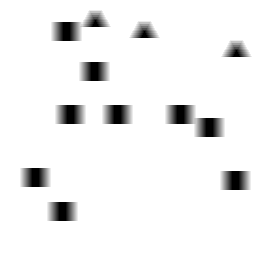
Squares: 9
Triangles: 3
Stars: 0
Total shapes: 12